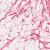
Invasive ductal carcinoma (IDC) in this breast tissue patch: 0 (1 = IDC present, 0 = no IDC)